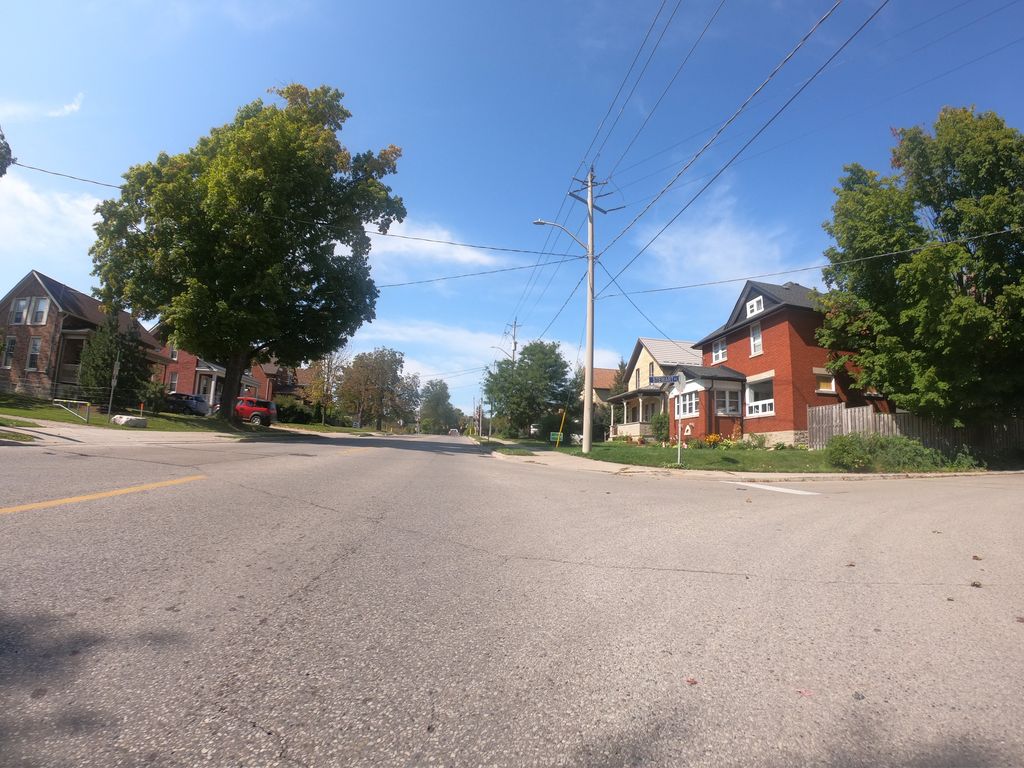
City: kitchener-waterloo